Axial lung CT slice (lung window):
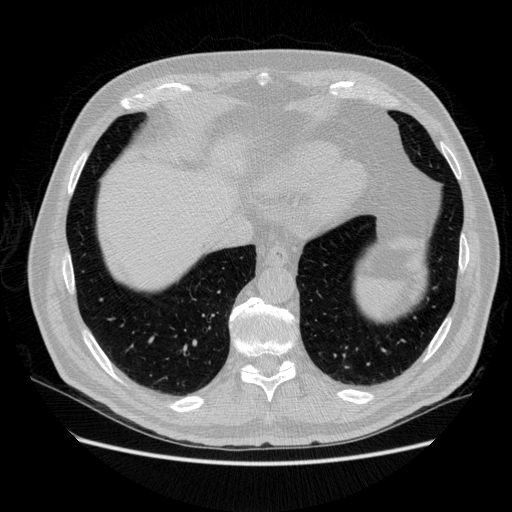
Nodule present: no